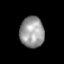
Tissue: lung
Cell type: Epithelial cells
Senescence score: 0.2436
Nuclear area (px): 729
Mean DAPI intensity: 154.444